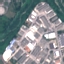
Land use / land cover class: Industrial